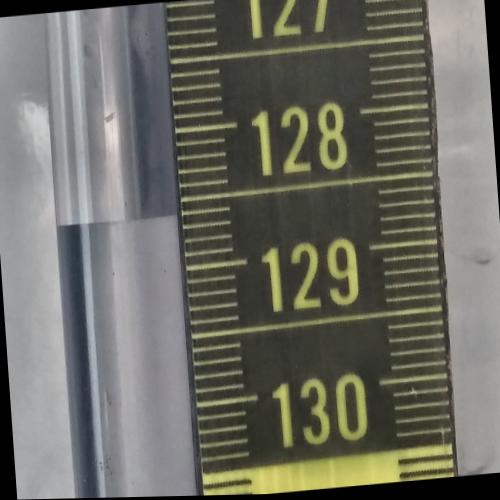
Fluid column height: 128.6 cm